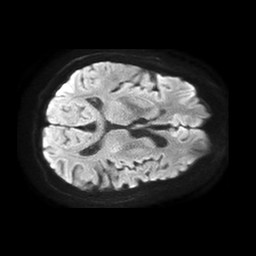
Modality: TRACE
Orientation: axial
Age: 78
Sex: female
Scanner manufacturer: philips
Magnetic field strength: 1.5 T
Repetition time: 4.6 s
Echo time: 0.08631 s